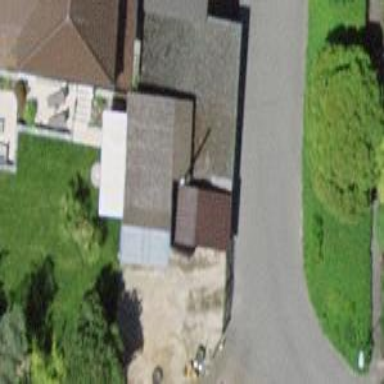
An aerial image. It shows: Garage building.